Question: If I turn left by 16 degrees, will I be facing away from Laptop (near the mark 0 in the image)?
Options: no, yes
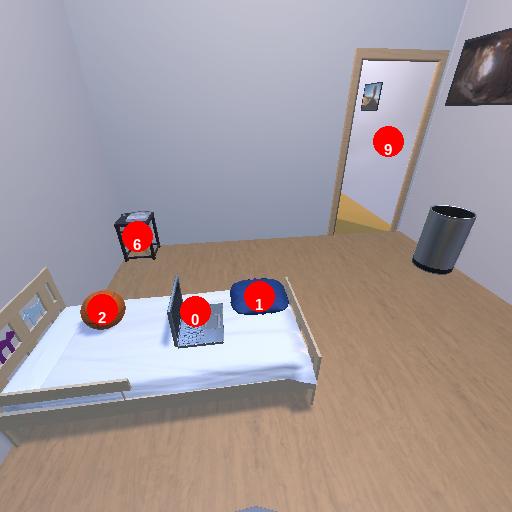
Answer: no